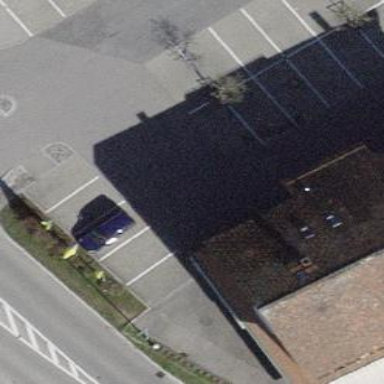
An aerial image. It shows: Asphalt street-side parking area.